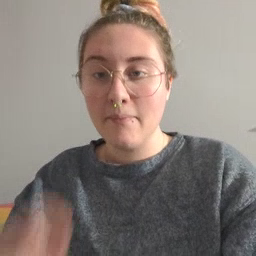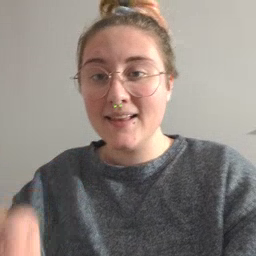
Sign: pen